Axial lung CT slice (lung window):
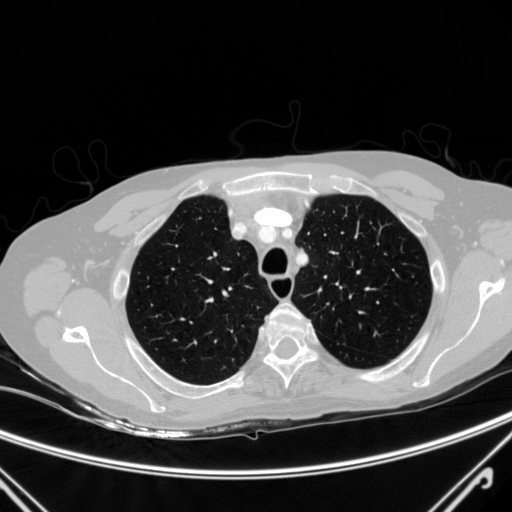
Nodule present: yes
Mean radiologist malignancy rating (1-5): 2